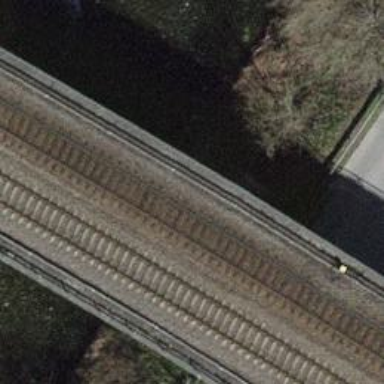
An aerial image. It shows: Single-track railway bridge.